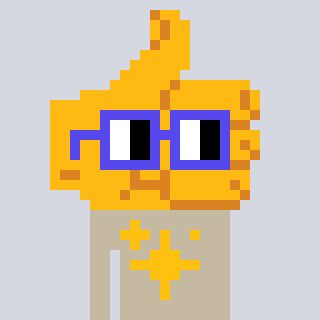
a pixel art character with square blue glasses, a thumbsup-shaped head and a bege-colored body on a cool background